Question: I used <URL> to combine an R plot and ggplot and then used it in a loop to print a of these to a pdf in different pages. But for some reason the margins get bigger in every new page and at some point plots disappear. How can I correct that? Thanks

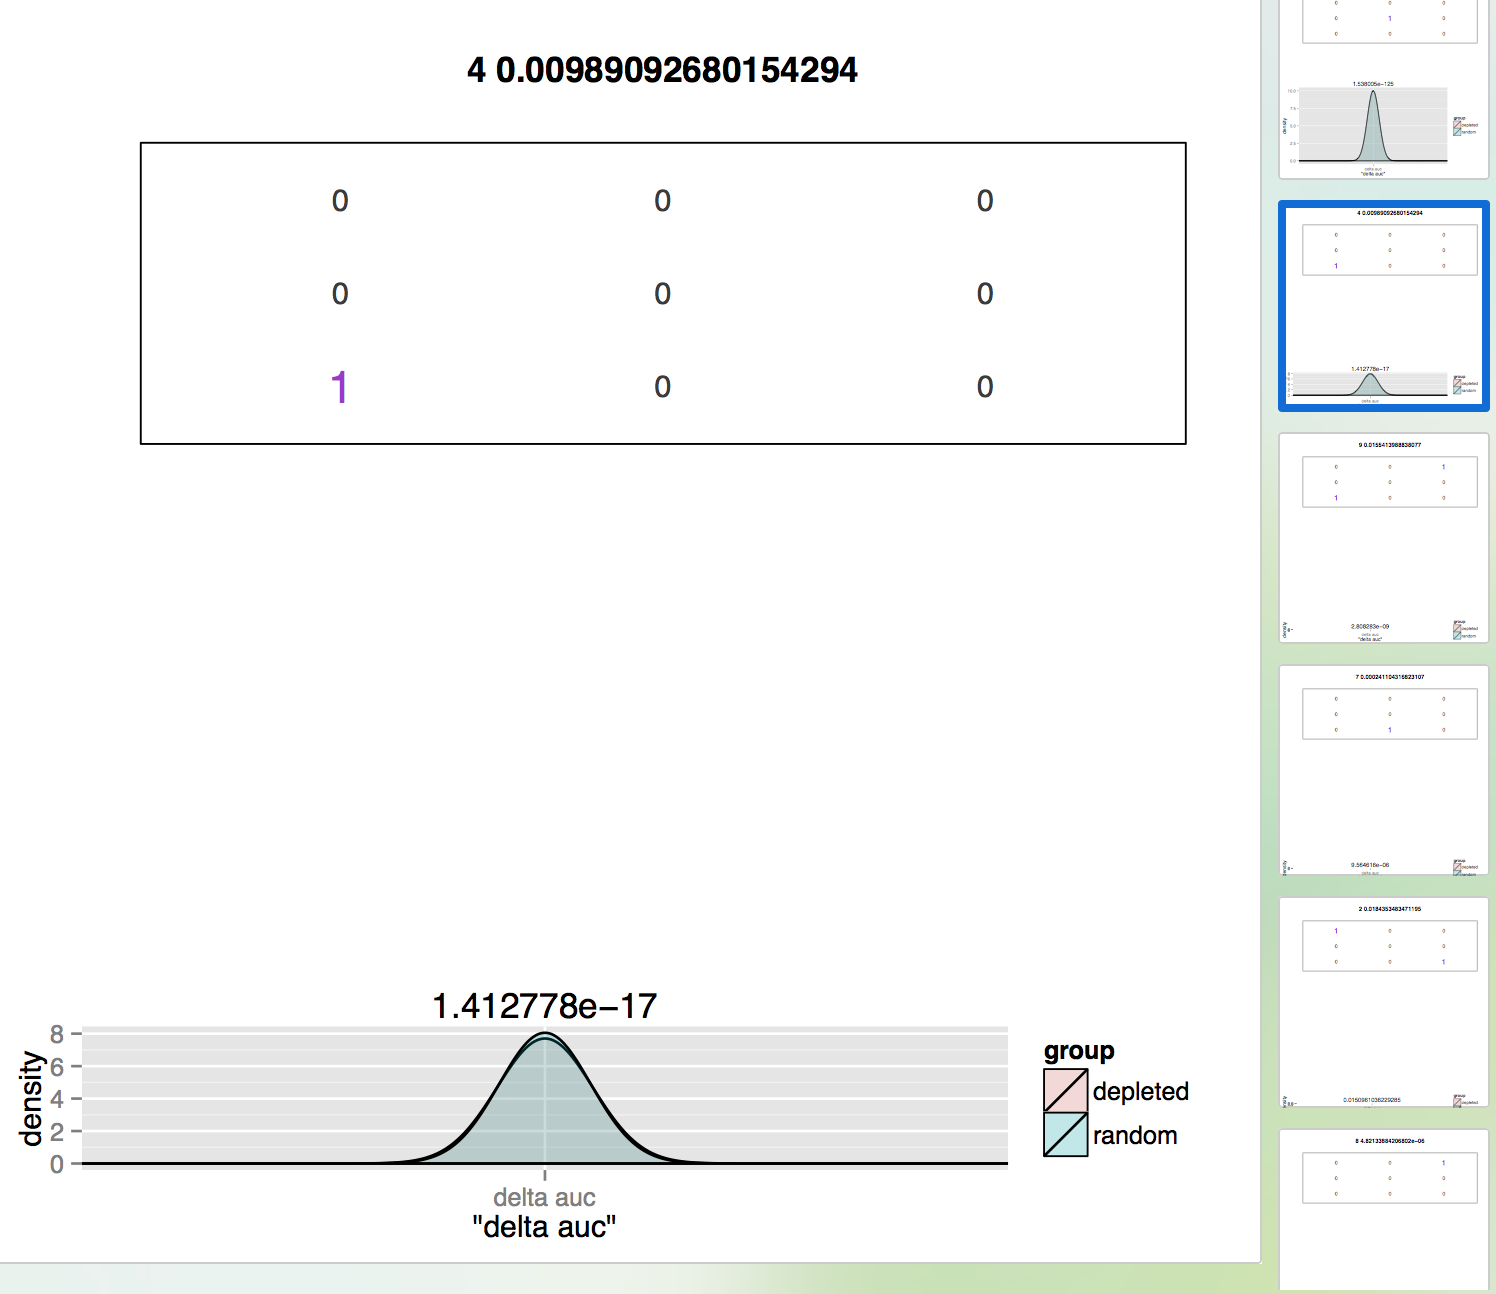
Answer: I can reproduce the bug. The solution , add (push viewport) a 'viewport' to the vieport tree to insert the grid plot. But it forget to remove it ( pop viewport).
Adding the line at the ned will fix the problem :
'''
popViewport()
'''
## Test the solution:
To test this fix, I wrap the plot code in a function and repliacte it to produce a multi-pages pdf.
## init variables
'''
library(gridBase)
library(biwavelet)
library(grid)
library(ggplot2)
t <- c(1:(24*14))
P <- 24
A <- 10
y <- A*sin(2*pi*t/P)+20
t1 <- cbind(t, y)
wt.t1=wt(t1)
'''
## the plot function
'''
combine_base_grid <-
function(){
par(mfrow=c(2, 2))
plot(y,type = "l",xlab = "Time (hours)",ylab = "Amplitude",main = "Time series")
plot(wt.t1, plot.cb=FALSE, plot.phase=FALSE,main = "Continuous wavelet transform",
ylab = "Period (hours)",xlab = "Time (hours)")
spectrum(y,method = "ar",main = "Spectral density function",
xlab = "Frequency (cycles per hour)",ylab = "Spectrum")
## the last one is the current plot
plot.new() ## suggested by @Josh
vps <- baseViewports()
pushViewport(vps$figure) ## I am in the space of the autocorrelation plot
vp1 <-plotViewport(c(1.8,1,0,1)) ## create new vp with margins, you play with this values
acz <- acf(y, plot=F)
acd <- data.frame(lag=acz$lag, acf=acz$acf)
p <- ggplot(acd, aes(lag, acf)) + geom_area(fill="grey") +
geom_hline(yintercept=c(0.05, -0.05), linetype="dashed") +
theme_bw()+labs(title= "Autocorrelation
")+
## some setting in the title to get something near to the other plots
theme(plot.title = element_text(size = rel(1.4),face ='bold'))
print(p,vp = vp1)
popViewport() ## THE FIX IS JUST THIS LINE
}
'''
## create a multi page pdf
'''
pdf("plots.pdf")
replicate(3,combine_base_grid())
dev.off()
'''